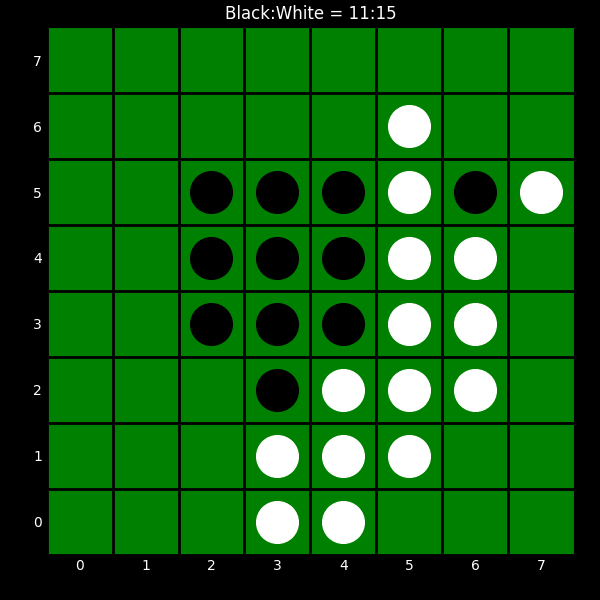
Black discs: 11
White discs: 15